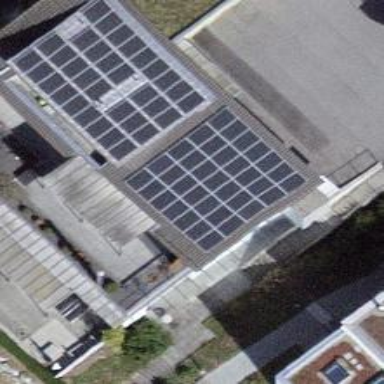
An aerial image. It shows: Solar power generator utilizing photovoltaic technology with solar photovoltaic panels.